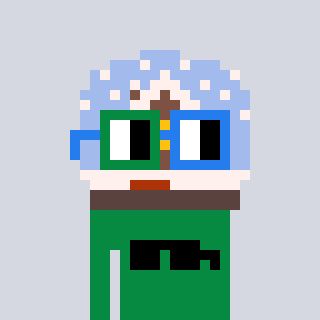
a pixel art character with square green and blue glasses, a snow globe-shaped head and a green-colored body on a cool background